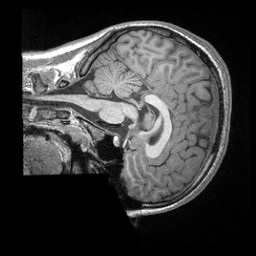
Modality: T1w
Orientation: sagittal
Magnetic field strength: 3 T